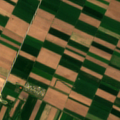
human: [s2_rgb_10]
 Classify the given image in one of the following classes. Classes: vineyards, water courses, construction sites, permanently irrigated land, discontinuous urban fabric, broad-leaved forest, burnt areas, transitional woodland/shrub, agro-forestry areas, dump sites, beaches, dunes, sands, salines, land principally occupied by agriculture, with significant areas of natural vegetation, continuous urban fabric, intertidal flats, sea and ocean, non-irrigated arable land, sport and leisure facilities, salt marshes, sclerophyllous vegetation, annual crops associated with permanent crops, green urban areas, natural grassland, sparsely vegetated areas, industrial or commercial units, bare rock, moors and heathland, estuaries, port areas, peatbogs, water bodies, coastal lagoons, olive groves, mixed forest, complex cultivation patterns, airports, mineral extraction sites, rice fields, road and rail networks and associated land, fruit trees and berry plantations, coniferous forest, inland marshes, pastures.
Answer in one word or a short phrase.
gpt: non-irrigated arable land, complex cultivation patterns